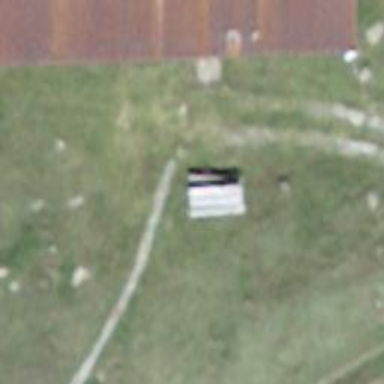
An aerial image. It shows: Picnic table located in leisure land area.